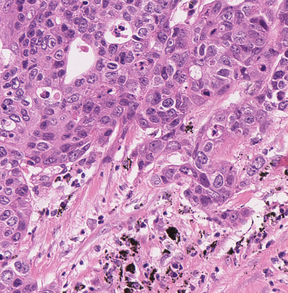
Tumor epithelial tissue: yes
Tumor-associated stroma tissue: yes
Normal tissue: no